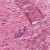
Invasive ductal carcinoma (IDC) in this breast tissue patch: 0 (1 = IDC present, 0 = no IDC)